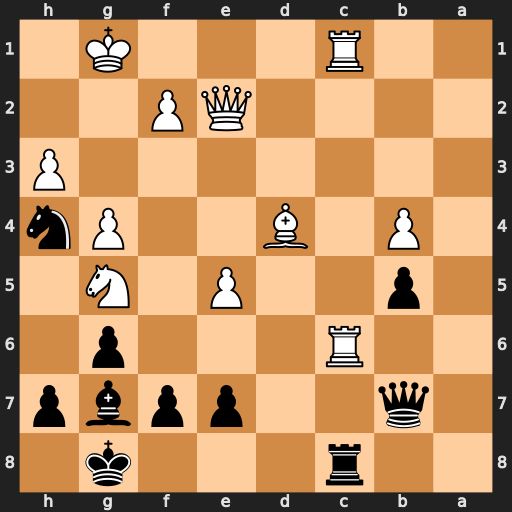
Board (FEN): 2r3k1/1q2ppbp/2R3p1/1p2P1N1/1P1B2Pn/7P/4QP2/2R3K1
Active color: b
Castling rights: -
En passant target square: -
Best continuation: Rxc6 Rxc6 Qxc6